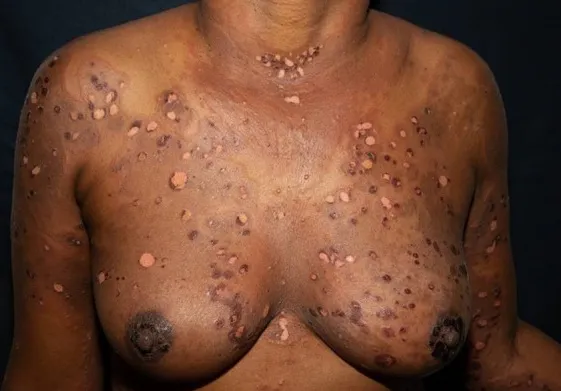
Multiple erythematous, partly excoriated papules, blisters, and erosions disseminated on the entire skin.
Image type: medical_photograph (skin_photograph)